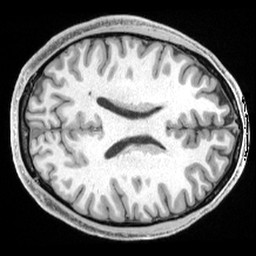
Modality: T1w
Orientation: axial